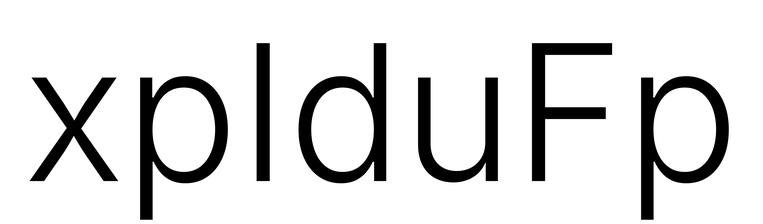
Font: Inter_Light